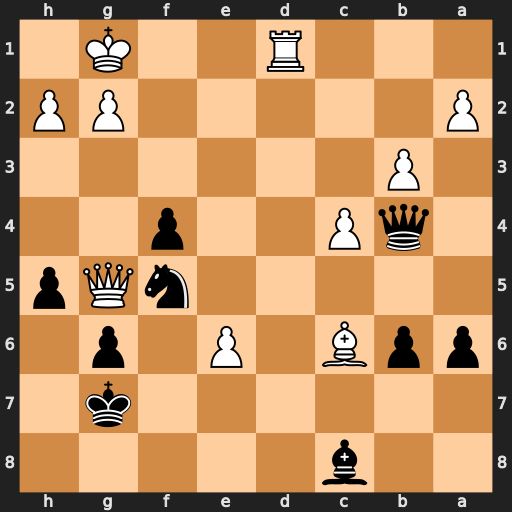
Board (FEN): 2b5/6k1/ppB1P1p1/5nQp/1qP2p2/1P6/P5PP/3R2K1
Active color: b
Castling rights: -
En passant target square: -
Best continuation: Qc5+ Kh1 Ng3+ Qxg3 fxg3